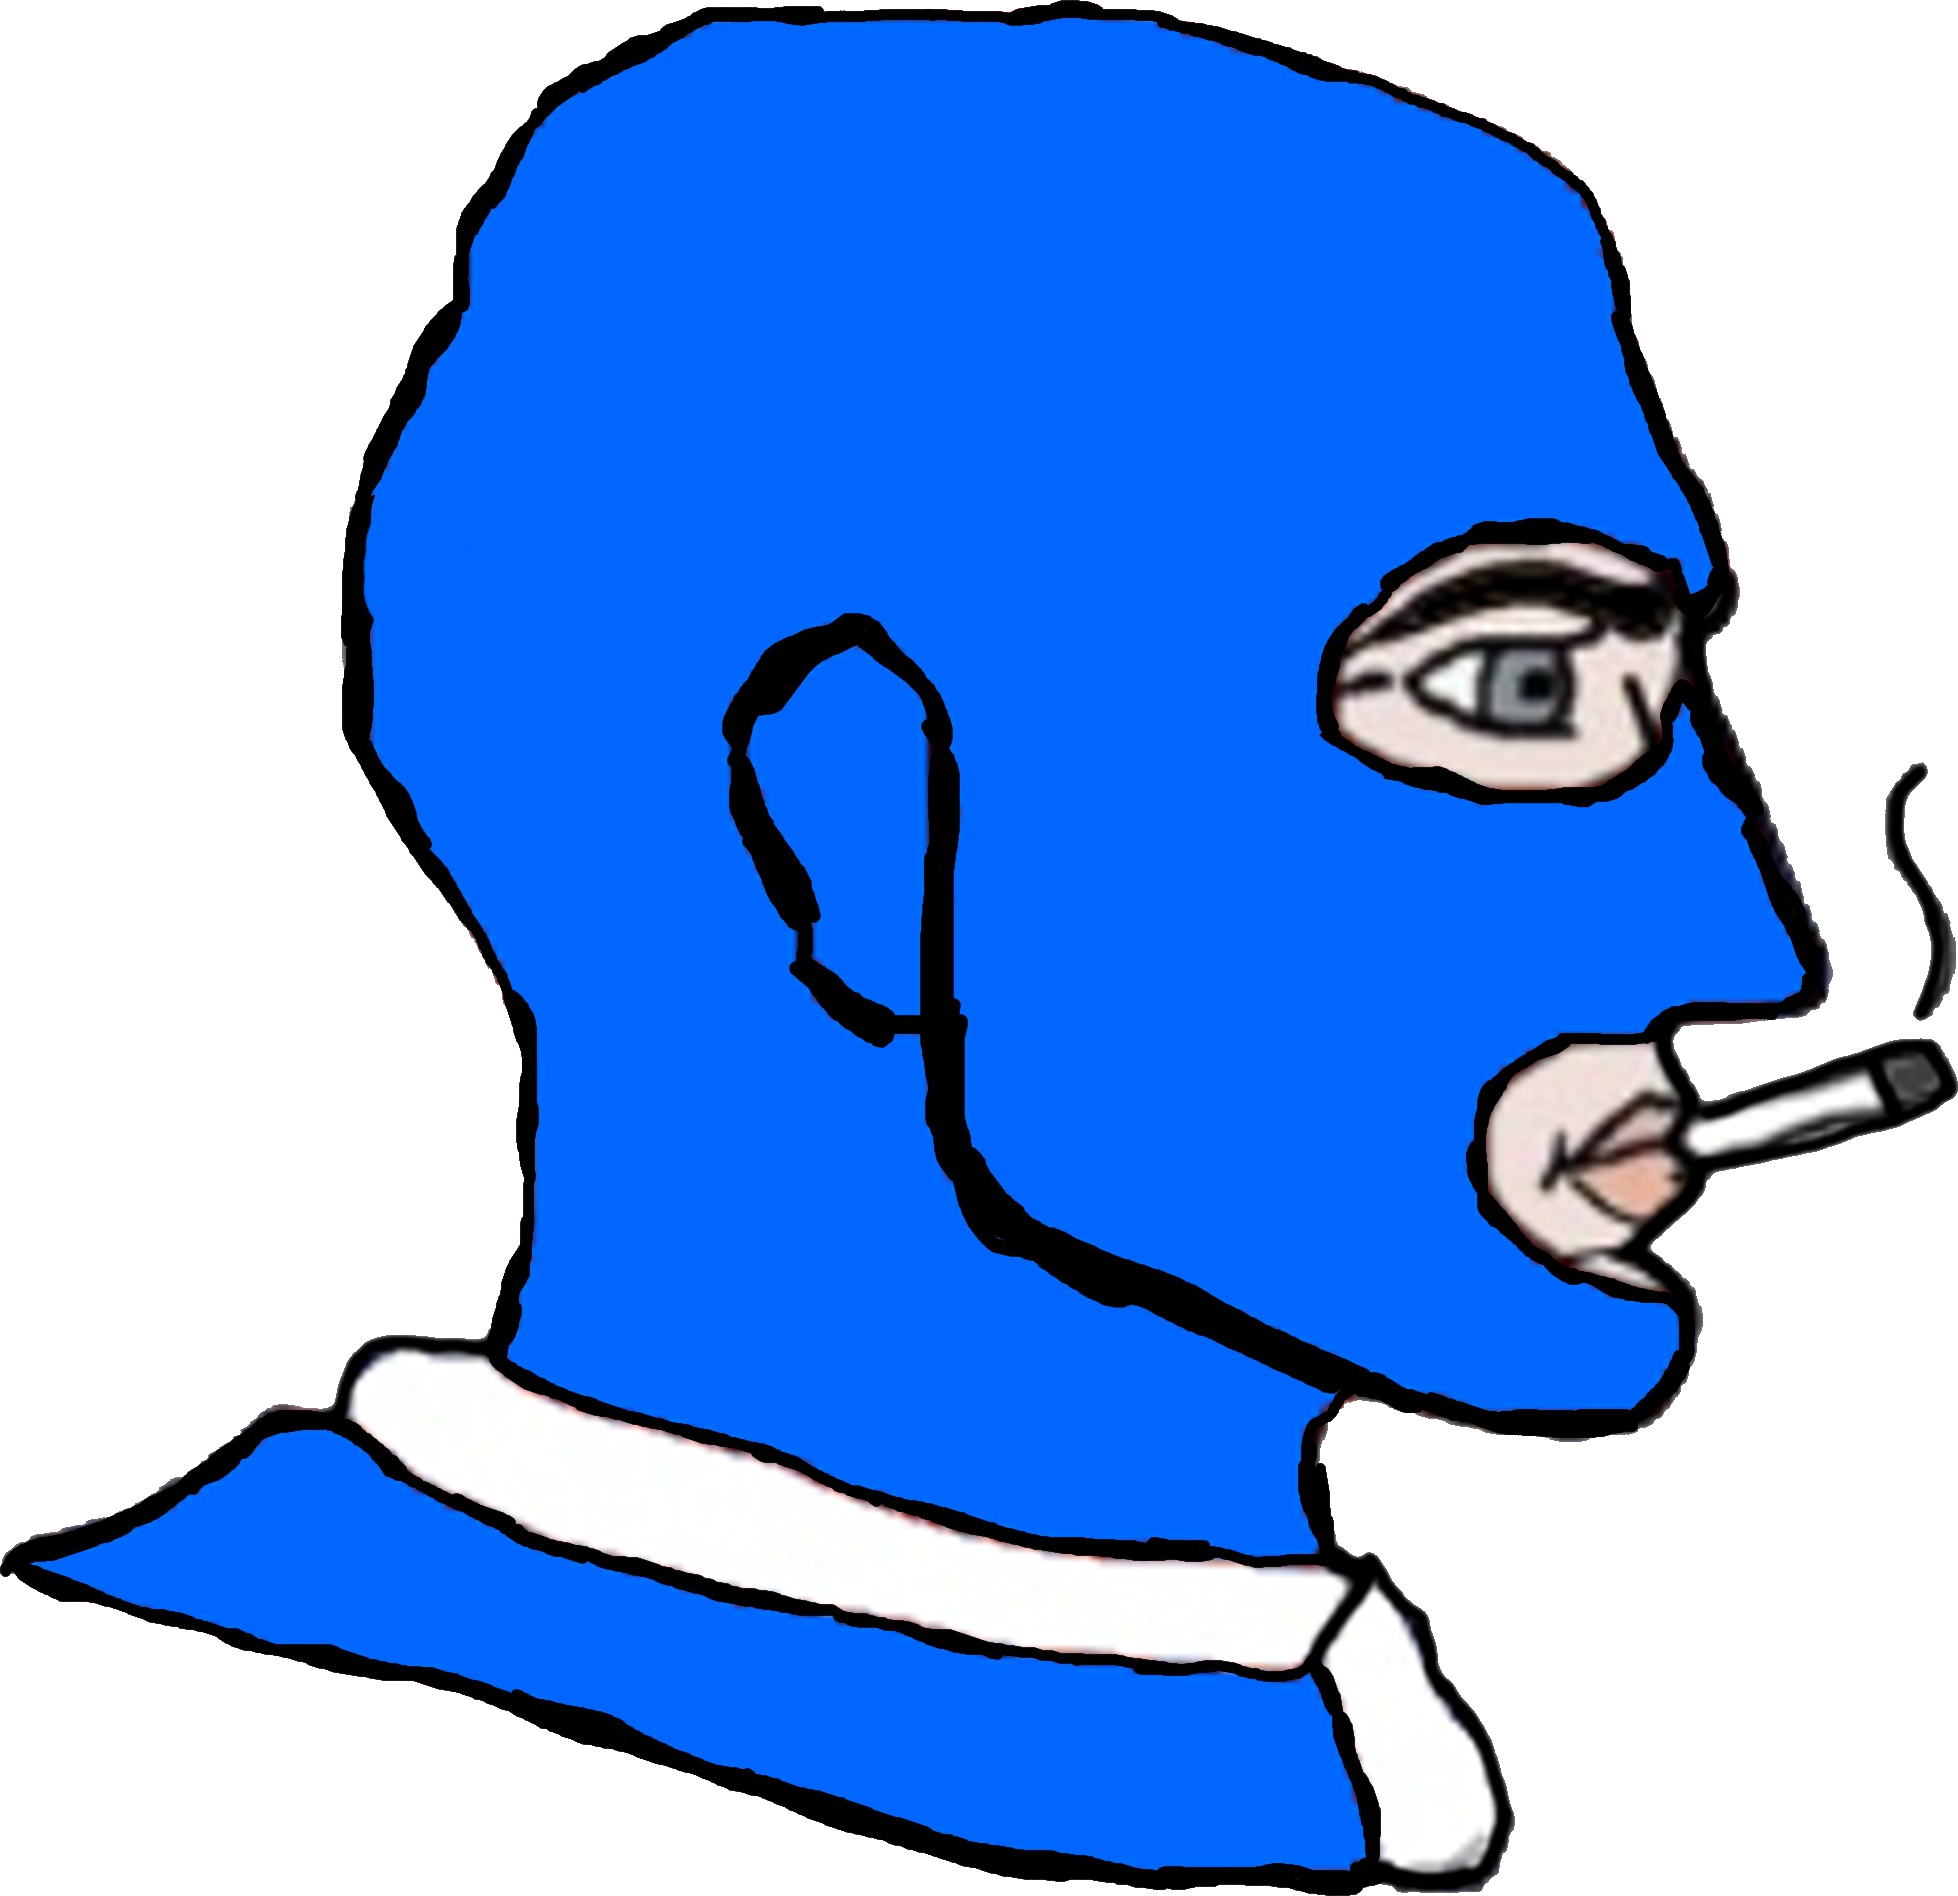
Label: 4_Yes_Chad